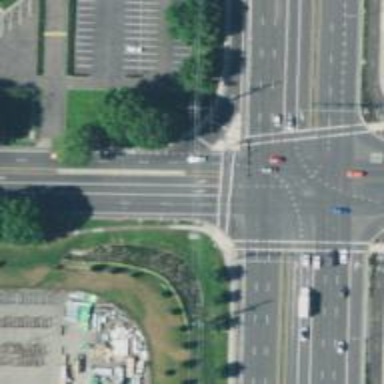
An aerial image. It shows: Footway located on traffic island.